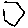
Label: hexagon